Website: apple
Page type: customer-info-address
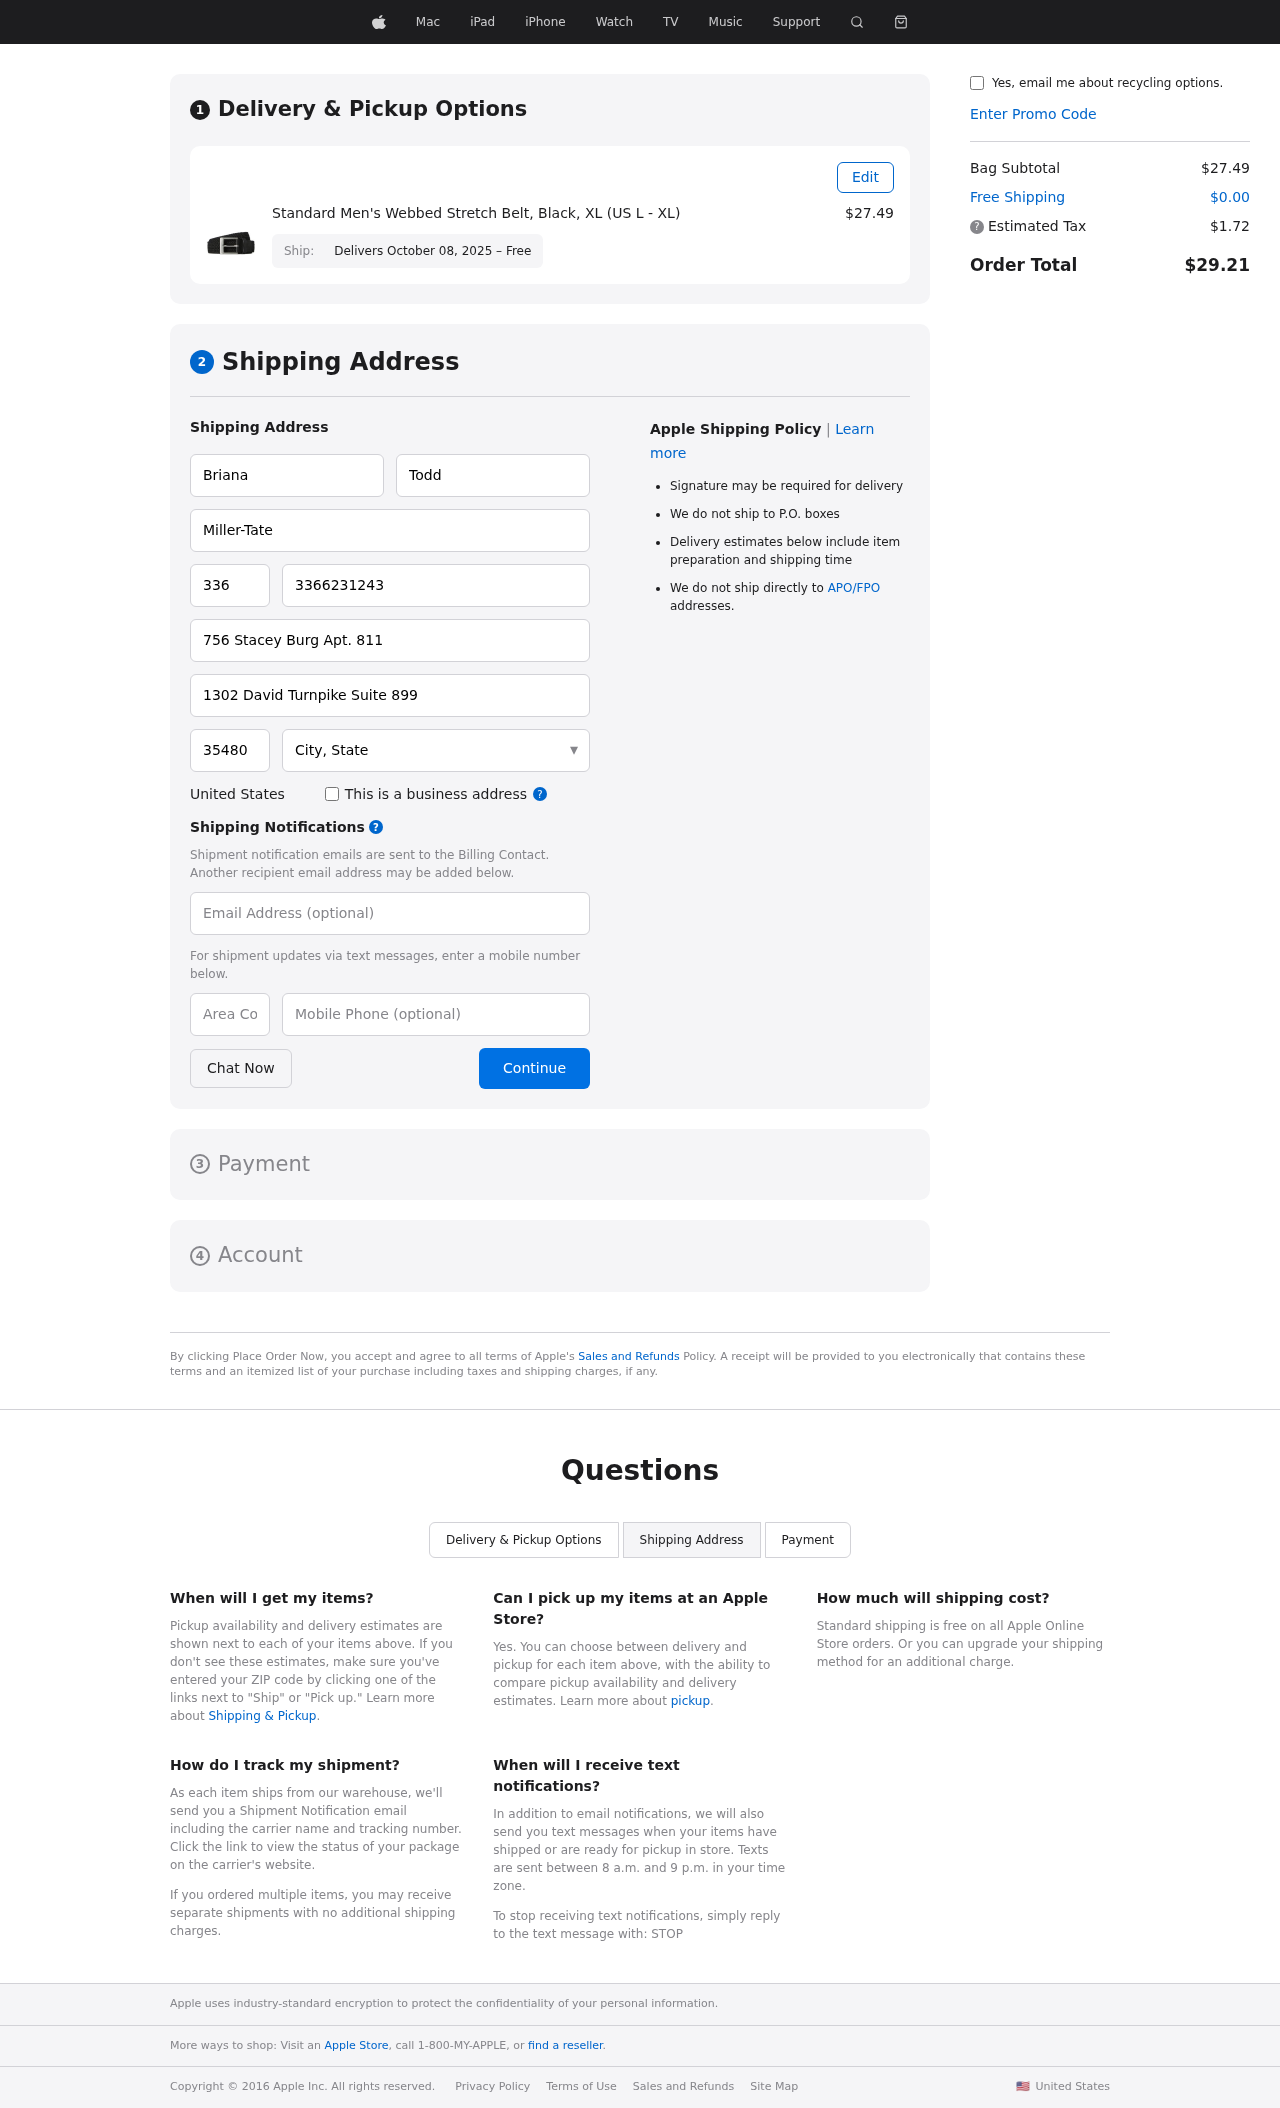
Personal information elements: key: PII_CITY_STATE
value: East Monica, GU
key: PII_COMPANY
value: Miller-Tate
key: PII_COUNTRY
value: United States
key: PII_EMAIL
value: briana_todd@gmail.com
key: PII_FIRSTNAME
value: Briana
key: PII_LASTNAME
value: Todd
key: PII_PHONE
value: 3366231243
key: PII_PHONE_AREA
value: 336
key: PII_POSTCODE
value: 35480
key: PII_STREET
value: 756 Stacey Burg Apt. 811
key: PII_STREET2
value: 1302 David Turnpike Suite 899
Product elements: key: PRODUCT1_NAME
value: Standard Men's Webbed Stretch Belt, Black, XL (US L - XL)
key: PRODUCT1_PRICE
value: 27.49
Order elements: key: ORDER_DELIVERY_DATE
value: Delivers October 08, 2025 – Free
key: ORDER_SUBTOTAL
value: $27.49
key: ORDER_SHIPPING_COST
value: $0.00
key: ORDER_TAX
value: $1.72
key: ORDER_TOTAL
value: $29.21